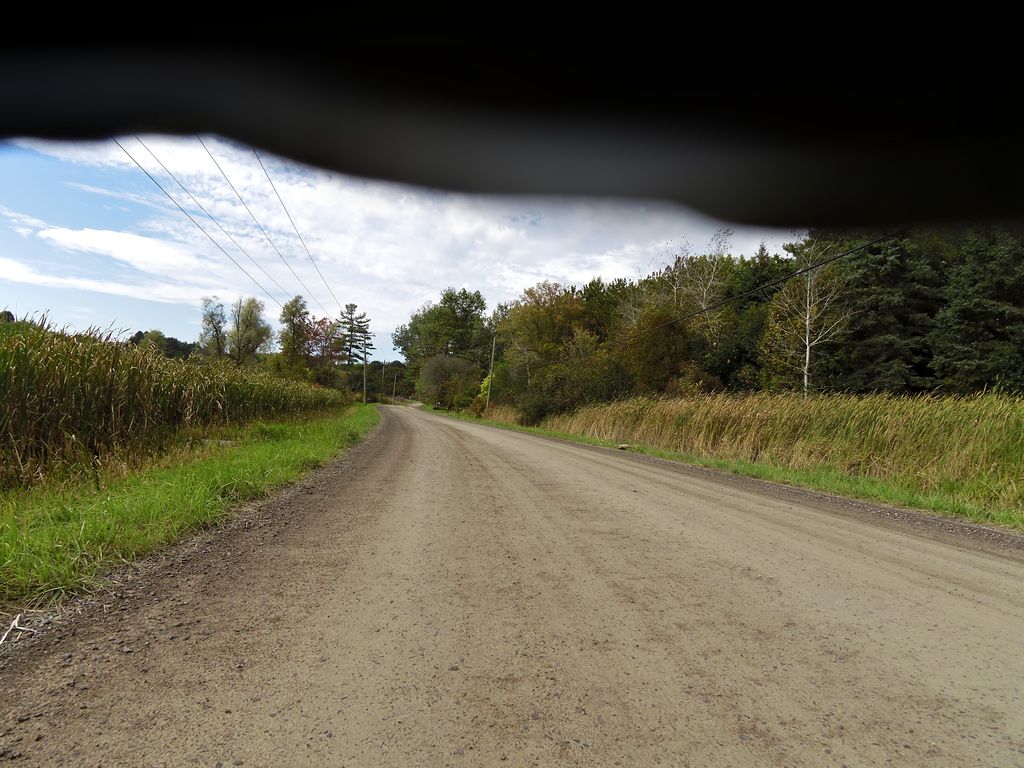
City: hamilton